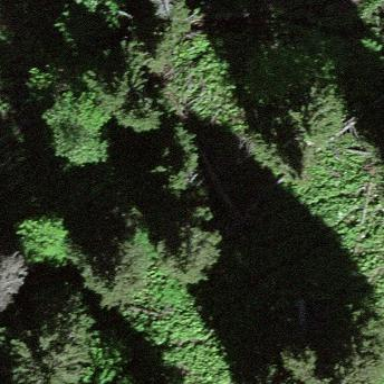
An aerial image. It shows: Forest area.